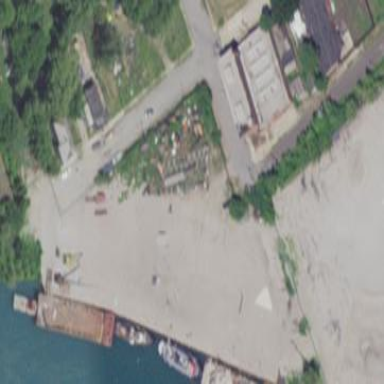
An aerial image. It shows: Industrial area designated as boatyard.